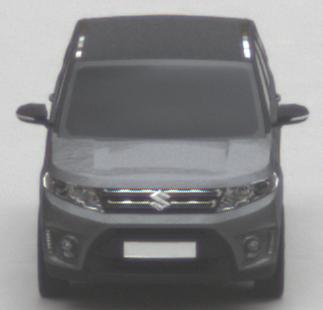
Make: Suzuki
Model: Vitara 1.6
Detailed model: Vitara (LY)
Model produced from: 2015/04
Model produced until: 2018/08
Doors: 5
Color: gray
Road condition: dry road
Daytime: morning or afternoon
Contrast: low contrast